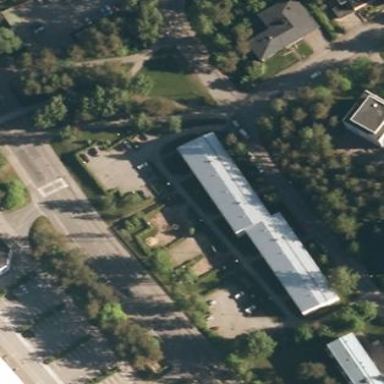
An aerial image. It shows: Image showing building with apartments.